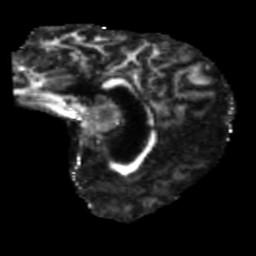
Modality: FA
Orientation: sagittal
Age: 49
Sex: male
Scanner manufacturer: siemens
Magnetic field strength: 3 T
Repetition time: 5.47 s
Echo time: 0.0854 s